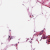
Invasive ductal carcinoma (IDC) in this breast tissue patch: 0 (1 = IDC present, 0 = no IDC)